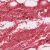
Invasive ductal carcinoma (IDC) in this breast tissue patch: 0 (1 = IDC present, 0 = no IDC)